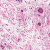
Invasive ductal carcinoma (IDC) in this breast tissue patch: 0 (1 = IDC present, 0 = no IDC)